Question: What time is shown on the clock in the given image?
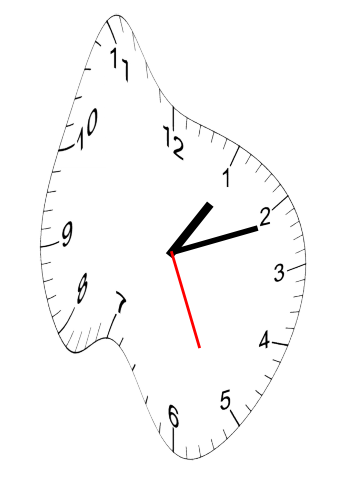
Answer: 01:11:26